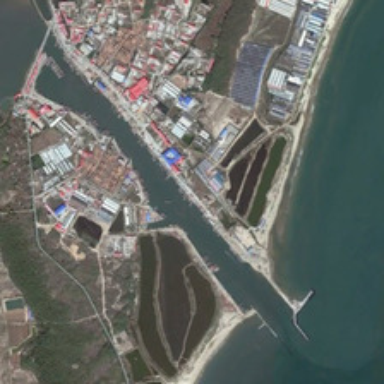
Some boats are in a port near many buildings and some green plants .